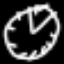
Label: clock